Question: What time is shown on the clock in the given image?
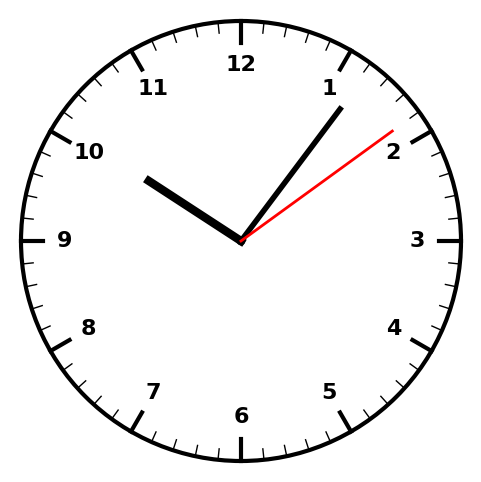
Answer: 10:06:09